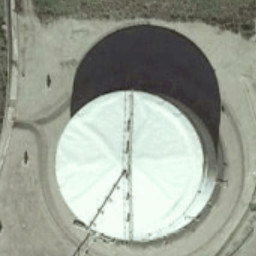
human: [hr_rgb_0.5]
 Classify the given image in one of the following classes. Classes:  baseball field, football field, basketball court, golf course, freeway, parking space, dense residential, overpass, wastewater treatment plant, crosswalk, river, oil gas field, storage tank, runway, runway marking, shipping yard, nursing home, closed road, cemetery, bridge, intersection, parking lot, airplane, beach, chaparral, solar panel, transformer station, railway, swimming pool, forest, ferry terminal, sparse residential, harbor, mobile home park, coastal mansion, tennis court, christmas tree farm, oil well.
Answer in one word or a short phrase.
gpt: storage tank